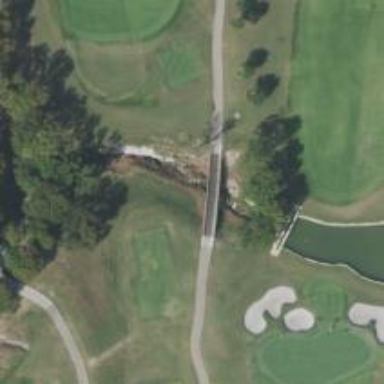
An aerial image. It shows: Service road with asphalt surface. It is bridge over golf cartpath.